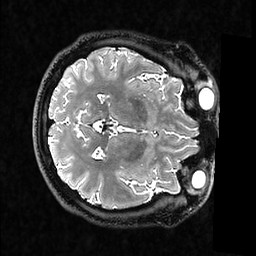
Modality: T2w
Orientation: axial
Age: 21
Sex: female
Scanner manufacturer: ge
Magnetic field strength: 3 T
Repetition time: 3.202 s
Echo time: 0.05917 s